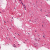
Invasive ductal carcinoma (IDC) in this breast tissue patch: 0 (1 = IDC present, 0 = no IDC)